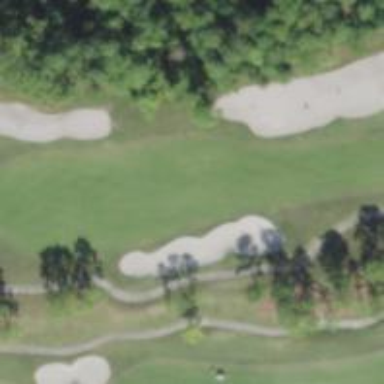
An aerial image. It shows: View of golf hole.